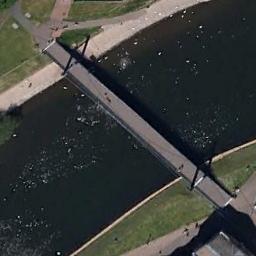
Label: bridge